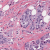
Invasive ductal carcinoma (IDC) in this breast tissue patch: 1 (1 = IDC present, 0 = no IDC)